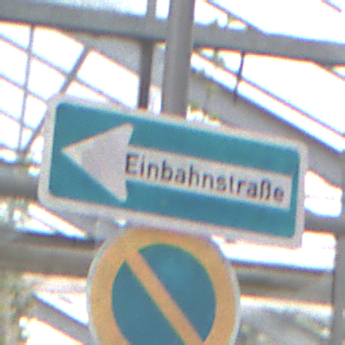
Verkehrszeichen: EinbahnstrasseLinksweisend
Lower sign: EingeschraenktesHalteverbot
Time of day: Midday
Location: Roofed (Special)
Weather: Overcast
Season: NotSpecified
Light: Natural